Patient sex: M
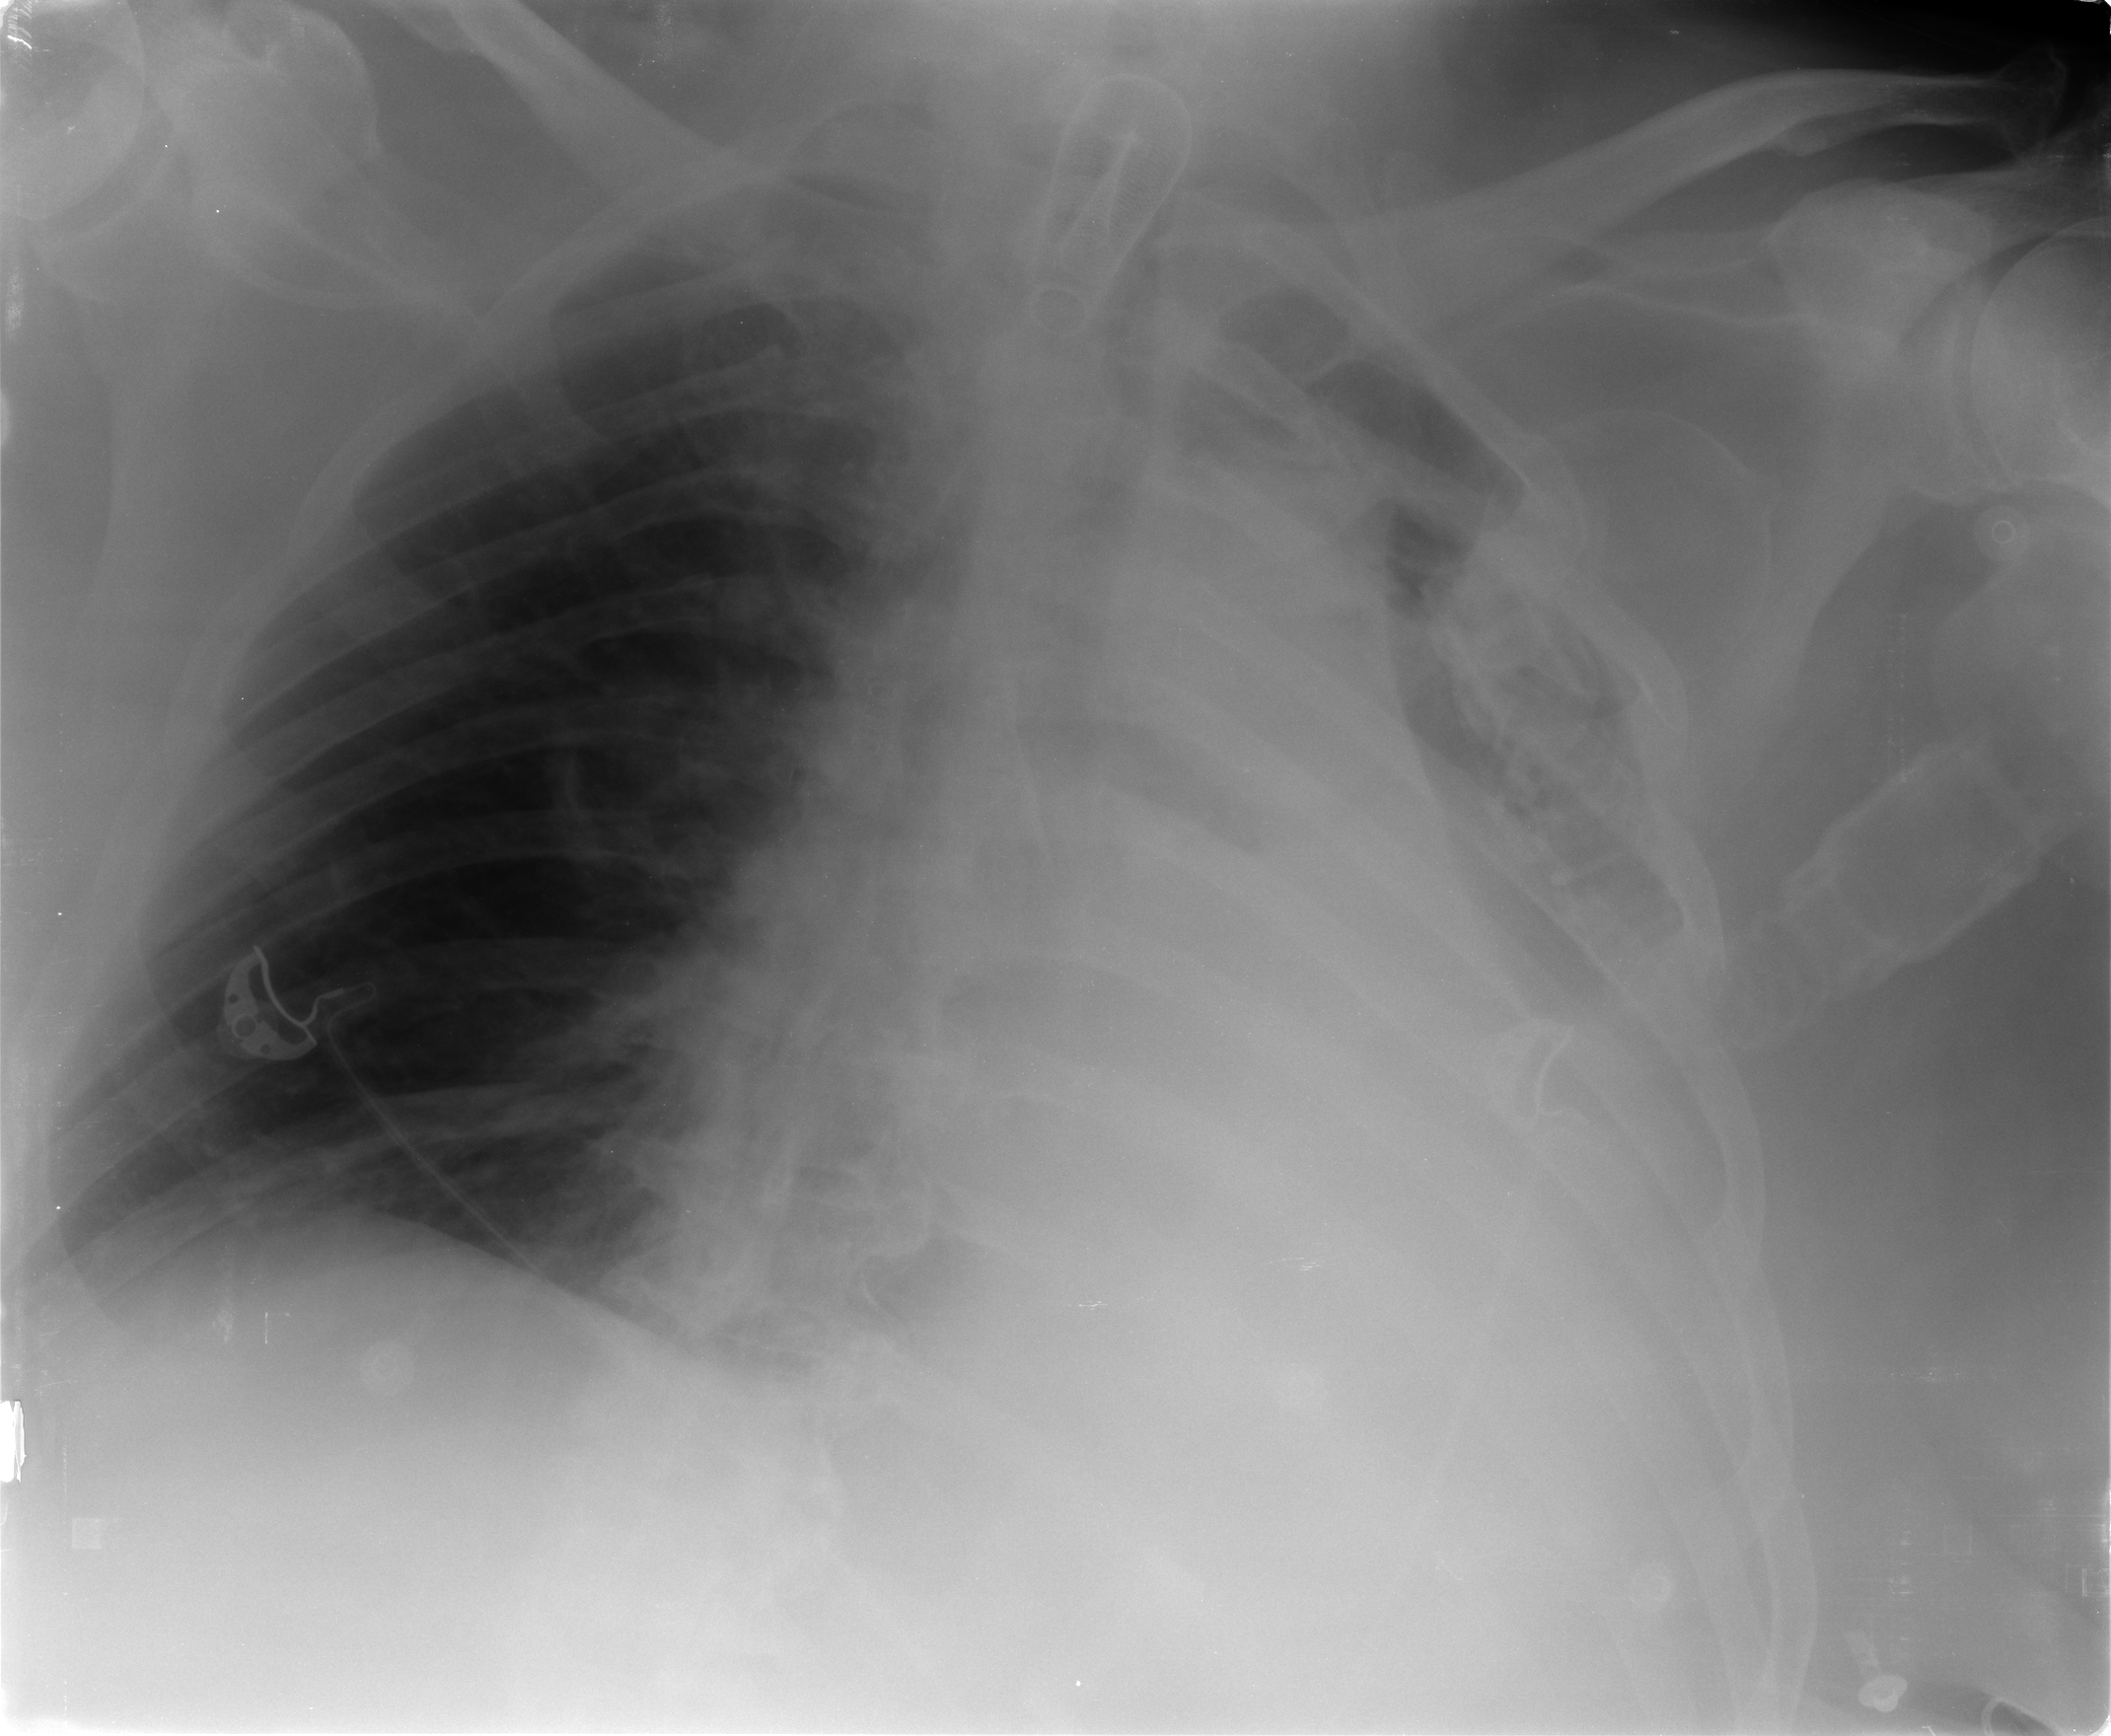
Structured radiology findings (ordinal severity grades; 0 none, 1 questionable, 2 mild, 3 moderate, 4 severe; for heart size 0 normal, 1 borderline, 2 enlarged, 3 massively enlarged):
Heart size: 2
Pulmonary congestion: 0
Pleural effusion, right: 2
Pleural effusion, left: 3
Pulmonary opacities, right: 0
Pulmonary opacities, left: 1
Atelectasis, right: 2
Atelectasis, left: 2